Field crop: tomato
Growth stage: 1
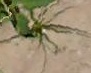
Species: cyperus